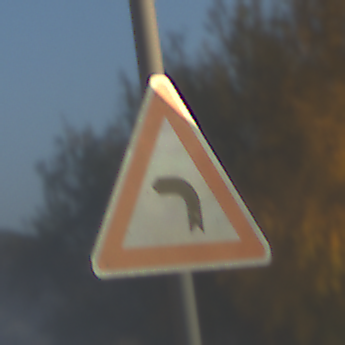
Verkehrszeichen: KurveLinks
Umgebung: Outdoor, Nature
Tageszeit: SunriseSunset
Wetter: Clear
Licht: Natural
Jahreszeit: NotSpecified
Kontrast: HighContrast